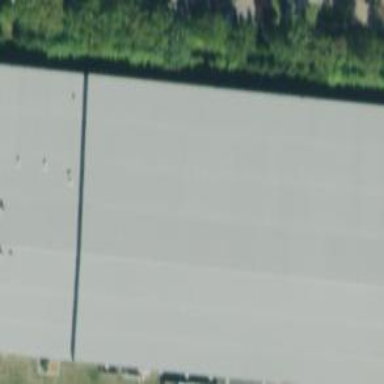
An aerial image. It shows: Warehouse building.